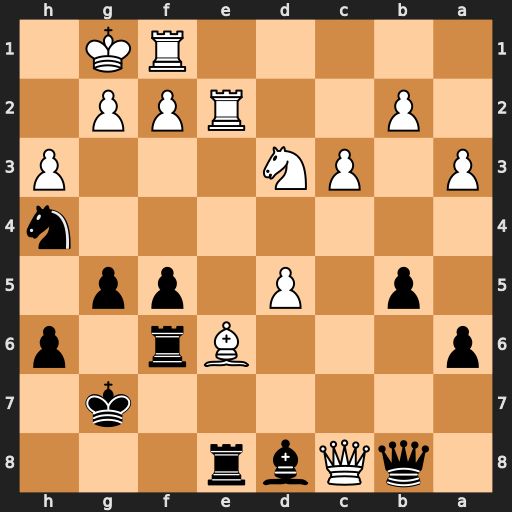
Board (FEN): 1qQbr3/6k1/p3Br1p/1p1P1pp1/7n/P1PN3P/1P2RPP1/5RK1
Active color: b
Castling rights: -
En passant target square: -
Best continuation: Qxc8 Bxc8 Rxe2